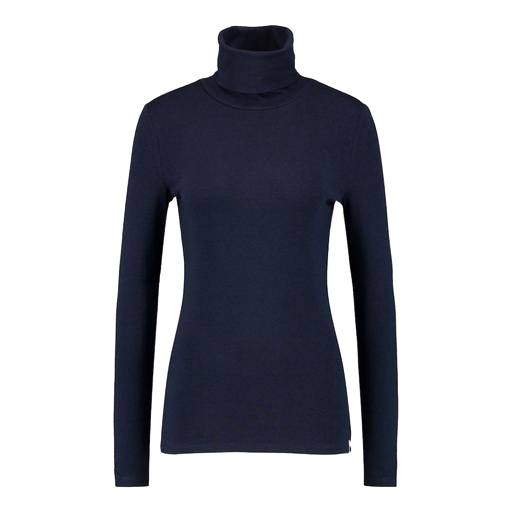
high-neck top, turtleneck tee, roll neck, white background